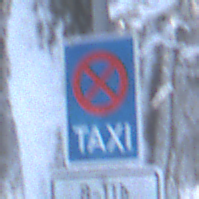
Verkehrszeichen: Taxenstand
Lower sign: ZeitangabenOhneBeschraenkungAufWochentage2
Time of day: MorningAfternoon
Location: Outdoor (Nature)
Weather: Clear
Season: Winter
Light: Natural